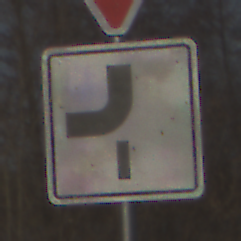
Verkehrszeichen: VerlaufVorfahrtsstrasse7
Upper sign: VorfahrtGewaehren
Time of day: MorningAfternoon
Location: Outdoor (Nature)
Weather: PartlyCloudy
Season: NotSpecified
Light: Natural